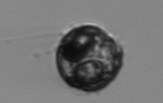
Label: Proterythropsis